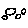
Label: circle